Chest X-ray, PA view. Patient: 31 years old, sex F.
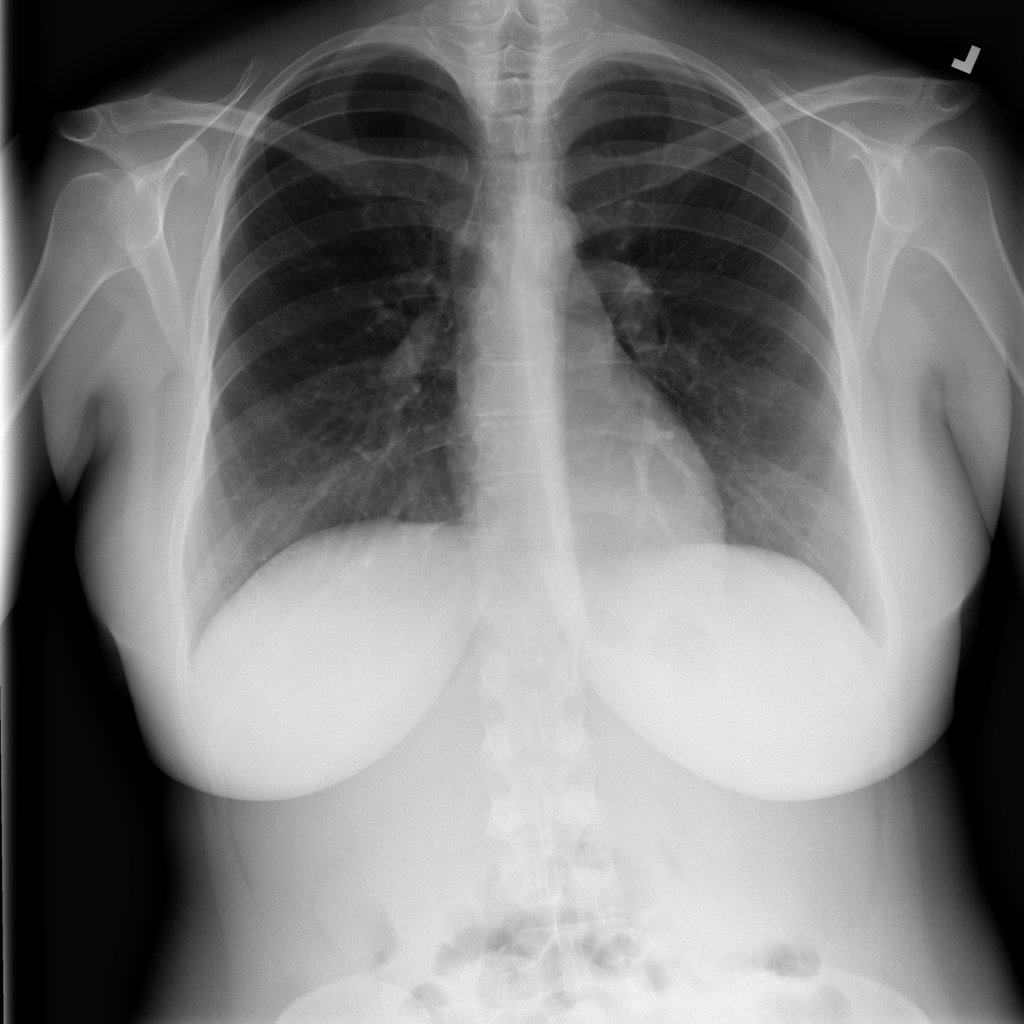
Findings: No Finding